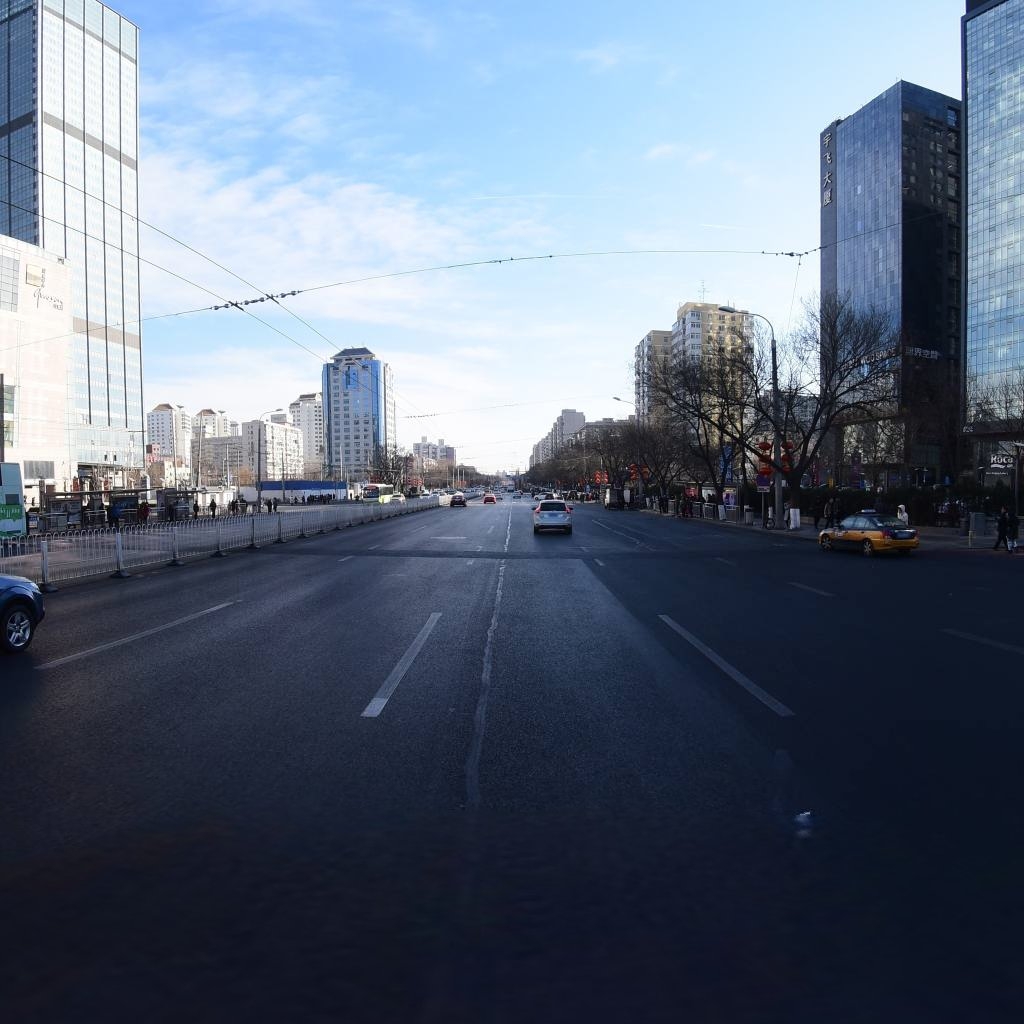
Region: Dongcheng
Road damage annotations: longitudinal patch, longitudinal patch, longitudinal patch